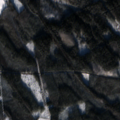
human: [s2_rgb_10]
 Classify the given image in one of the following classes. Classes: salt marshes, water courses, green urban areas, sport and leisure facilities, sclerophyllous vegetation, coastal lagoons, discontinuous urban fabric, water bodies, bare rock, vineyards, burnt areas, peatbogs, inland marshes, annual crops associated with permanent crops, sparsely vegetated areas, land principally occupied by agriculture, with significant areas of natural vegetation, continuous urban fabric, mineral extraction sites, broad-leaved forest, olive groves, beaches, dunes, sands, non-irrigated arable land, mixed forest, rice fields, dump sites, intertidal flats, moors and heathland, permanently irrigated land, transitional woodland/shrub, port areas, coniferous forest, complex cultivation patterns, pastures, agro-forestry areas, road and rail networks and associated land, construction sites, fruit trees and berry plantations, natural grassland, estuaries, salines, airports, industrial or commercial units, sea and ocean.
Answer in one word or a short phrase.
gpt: land principally occupied by agriculture, with significant areas of natural vegetation, coniferous forest, mixed forest